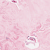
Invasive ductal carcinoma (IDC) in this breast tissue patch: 0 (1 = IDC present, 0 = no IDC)